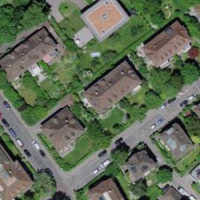
EUNIS habitat code: 54
Species observed at this site:
Aruncus dioicus
Symphoricarpos albus